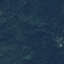
Land use / land cover: Forest